Field crop: tomato
Growth stage: 1
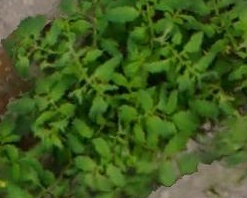
Species: tomato